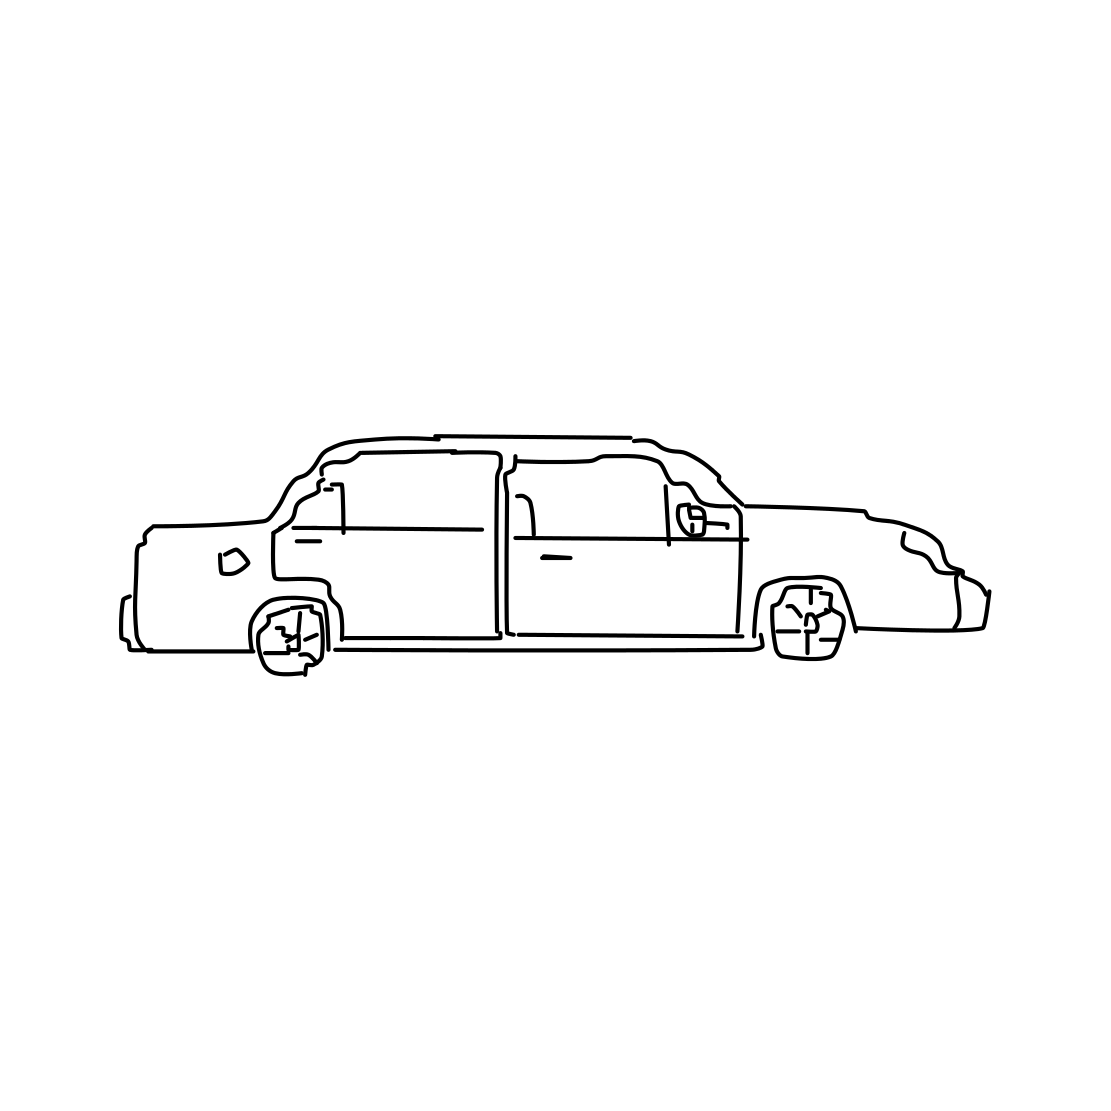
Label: car (sedan)